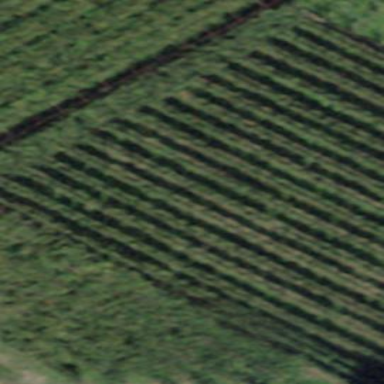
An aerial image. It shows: Vineyard where grapes are grown.